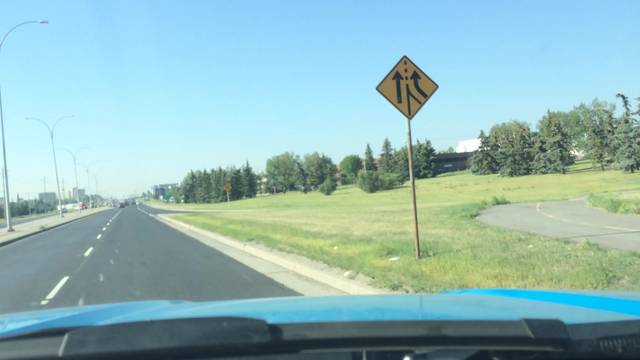
Region: Canada
Coordinates: 51.093, -114.002